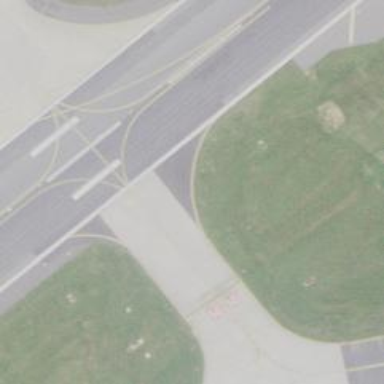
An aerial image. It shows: Image of taxiway at airport.